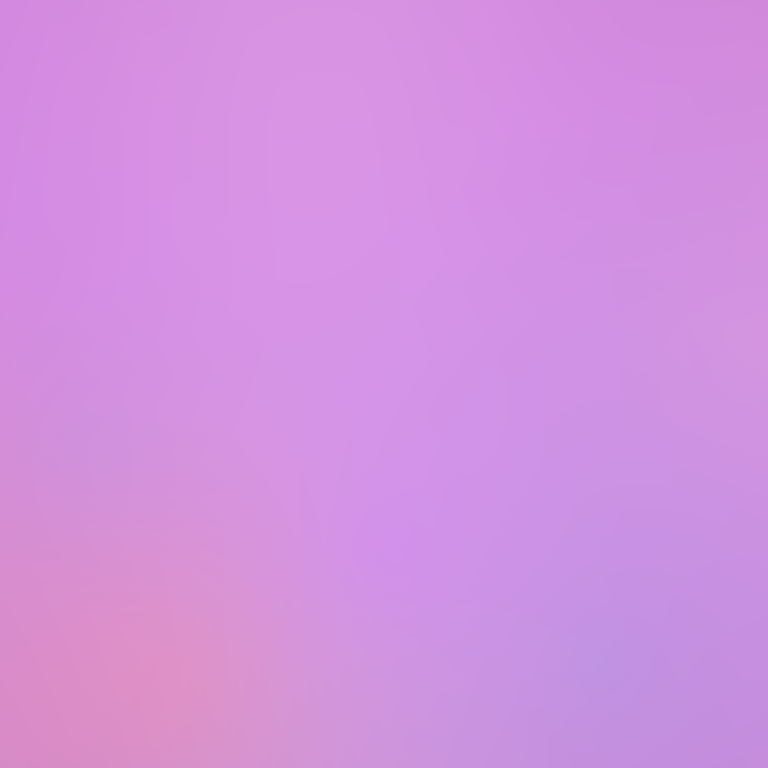
Abstract light effect, smooth gradient from soft lavender to gentle pink, serene atmosphere, diffuse glow, no room, no furniture, no objects.